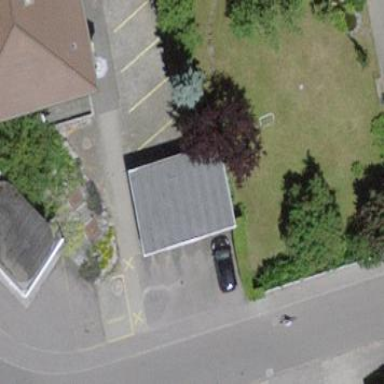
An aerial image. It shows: Group of garages.